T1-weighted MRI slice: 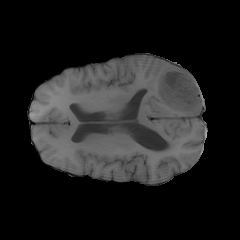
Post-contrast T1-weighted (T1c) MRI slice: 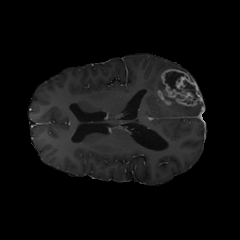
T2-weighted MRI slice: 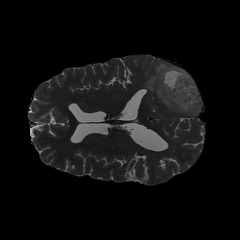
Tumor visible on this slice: yes